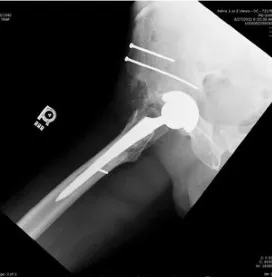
Post-operative anteroposterior (AP) and lateral hip radiographs (A-B) demonstrating the revision femoral stem/head, repair of the iliac osteotomy using two 3.5 mm cortical screws, and repair of the femoral corticotomy with a 3.5 mm cortical lag screw.
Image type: radiology (x_ray)